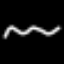
Label: squiggle